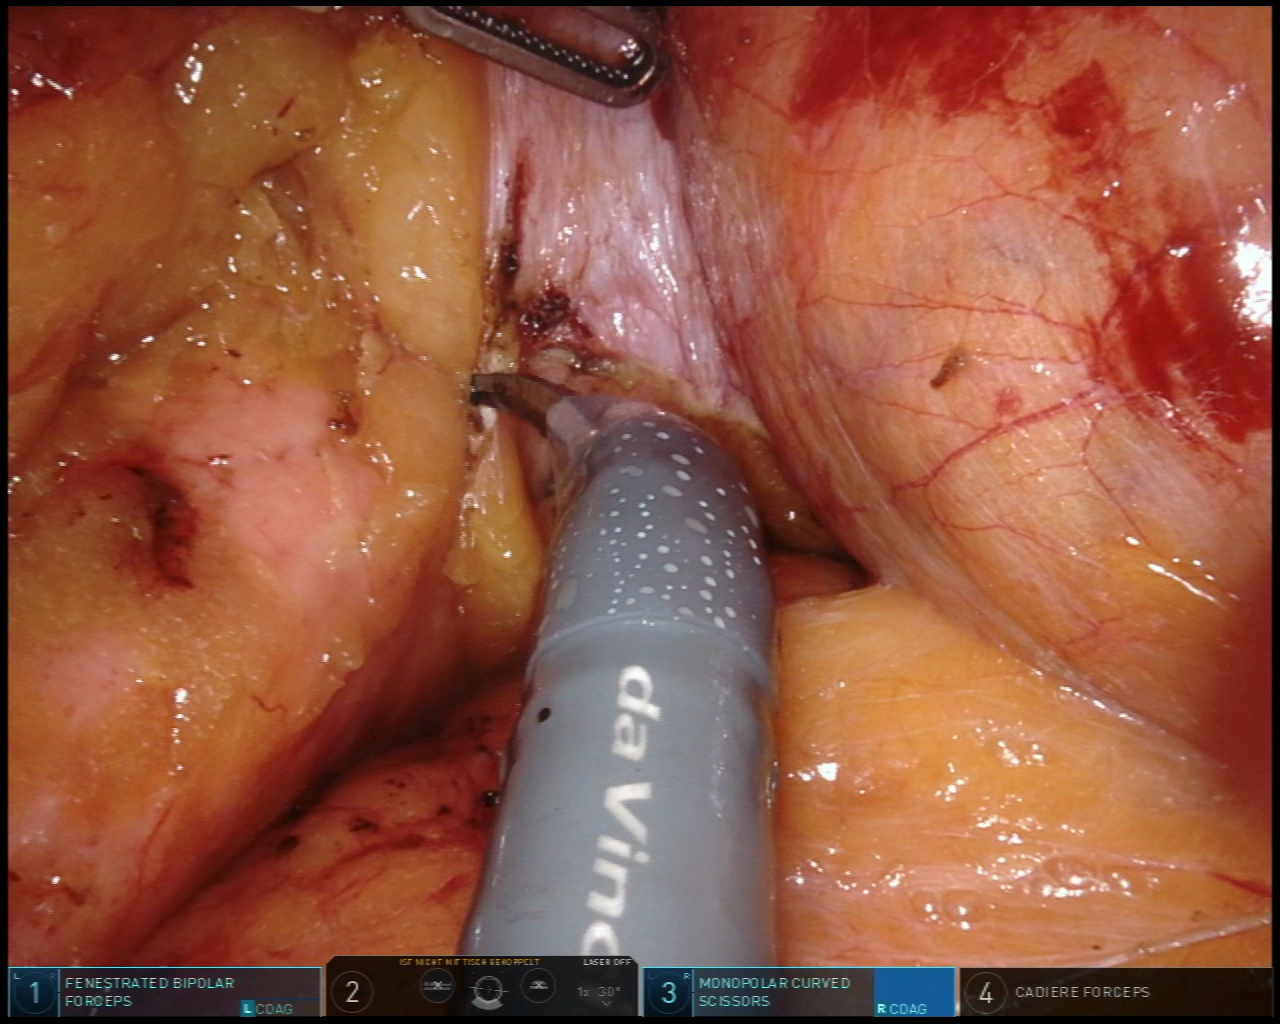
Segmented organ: pancreas
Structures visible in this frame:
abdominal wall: no
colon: no
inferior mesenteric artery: no
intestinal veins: no
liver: no
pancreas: yes
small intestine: no
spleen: no
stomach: no
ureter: no
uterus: no
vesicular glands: no